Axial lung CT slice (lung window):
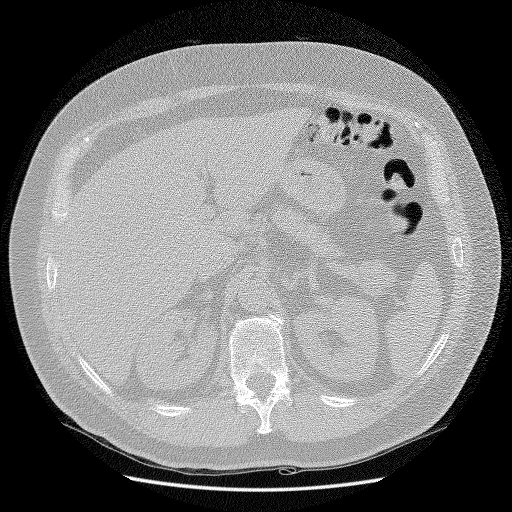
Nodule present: no